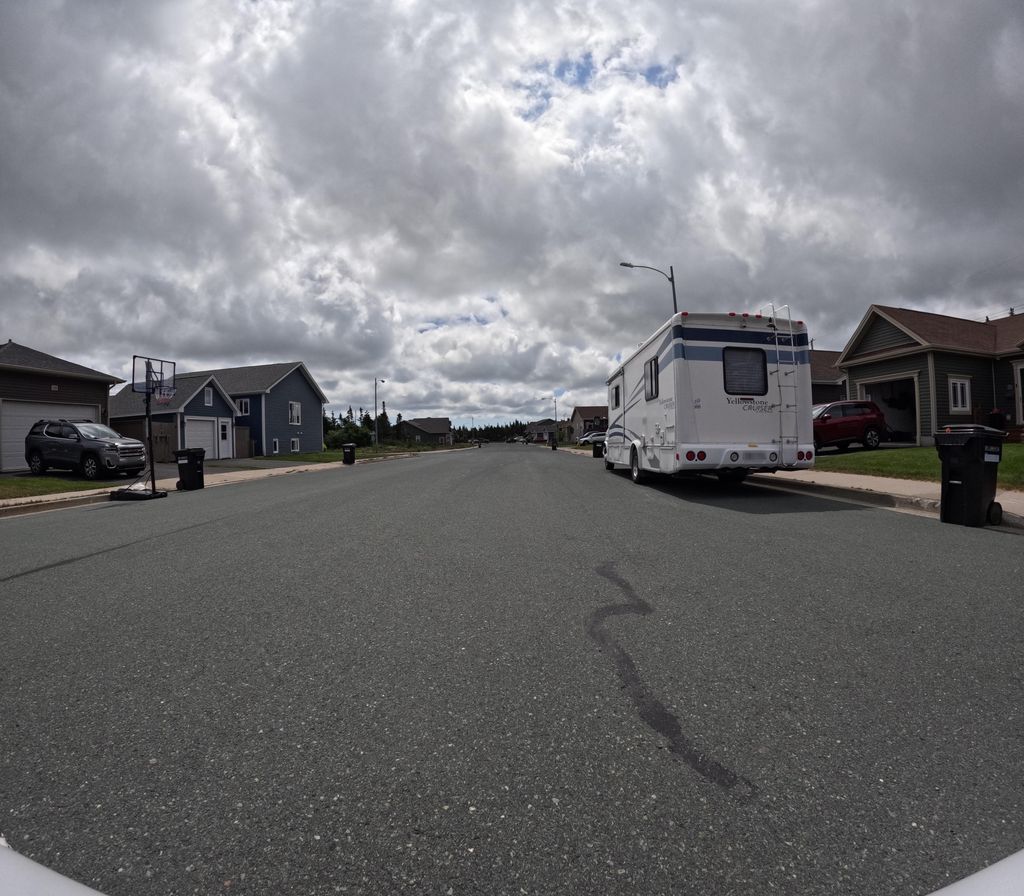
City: st_johns